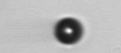
Label: bead